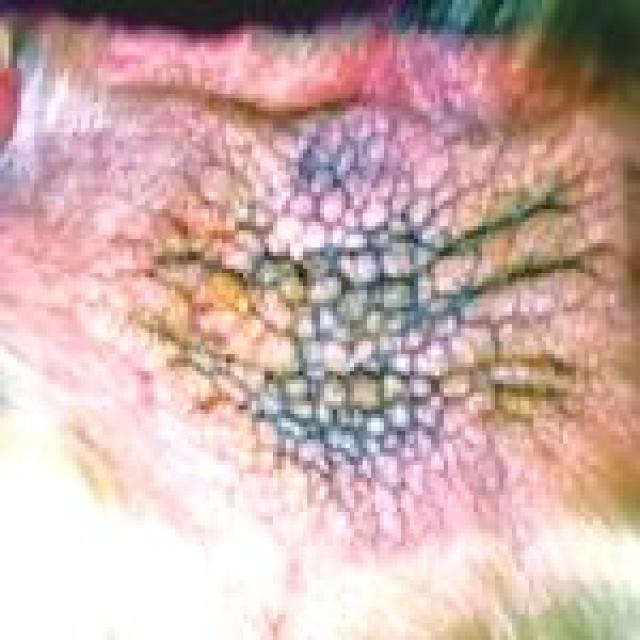
Canine fungal skin infection — characterized by alopecia, scaling, crusting, and circular lesions. Common agents include Malassezia and Candida species.